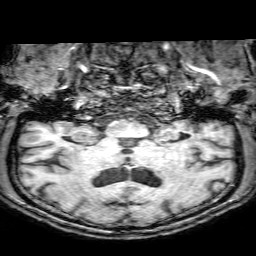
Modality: T1w
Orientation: sagittal
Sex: male
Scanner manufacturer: philips
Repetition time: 0.00831 s
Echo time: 0.00386 s